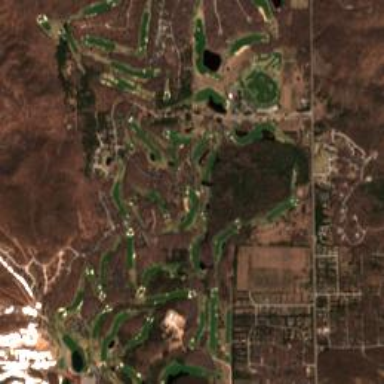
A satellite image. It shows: Golf course.